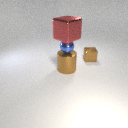
large red metal cube above large brown metal cylinder